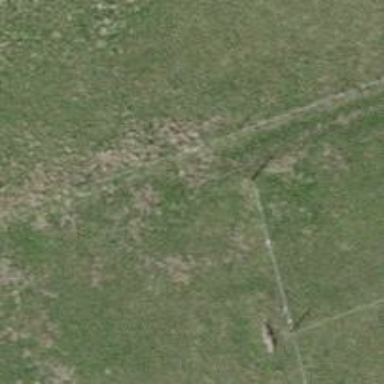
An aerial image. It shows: Fence.